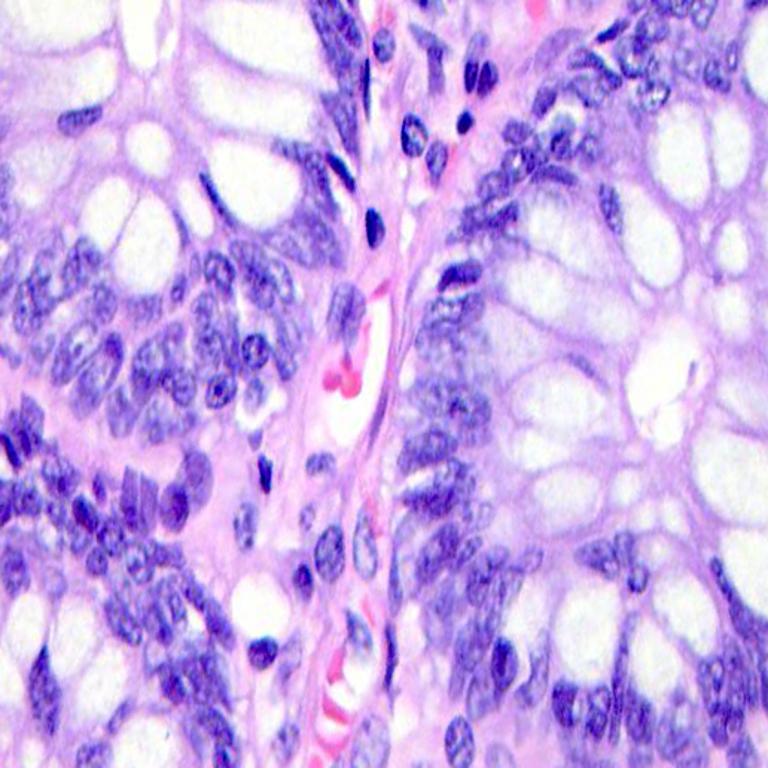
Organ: colon
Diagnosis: benign